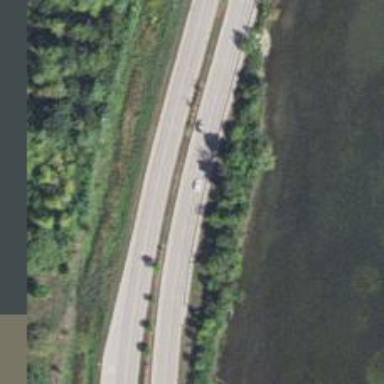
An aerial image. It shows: Primary highway.